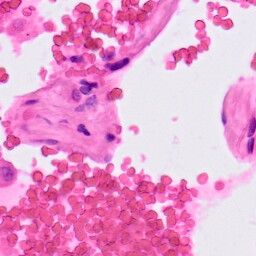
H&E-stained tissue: Lung